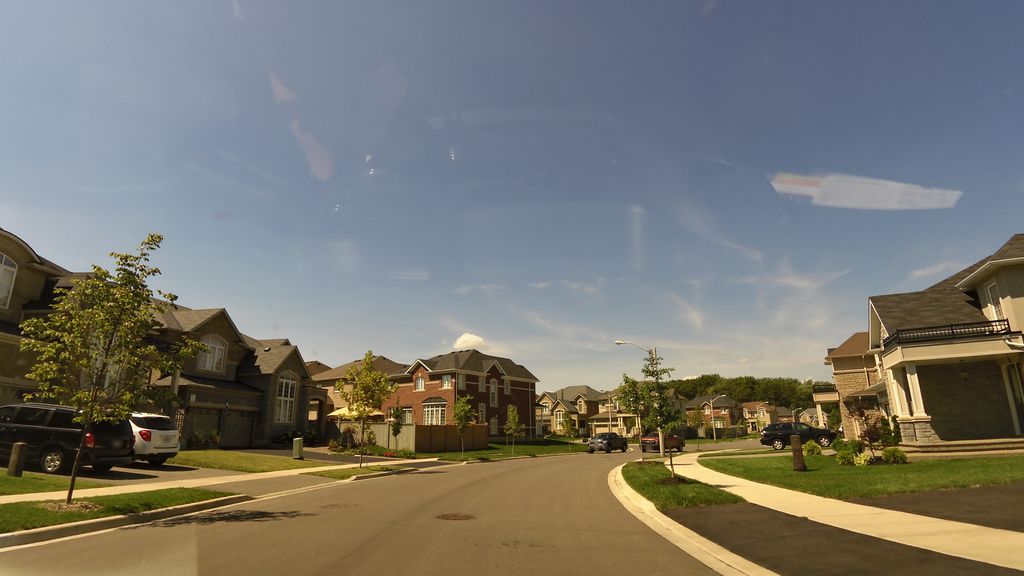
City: hamilton